Interaction volume radius: 5 \u00c5
Interaction volume height: 15 \u00c5
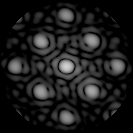
Disorder parameter: 0.09391